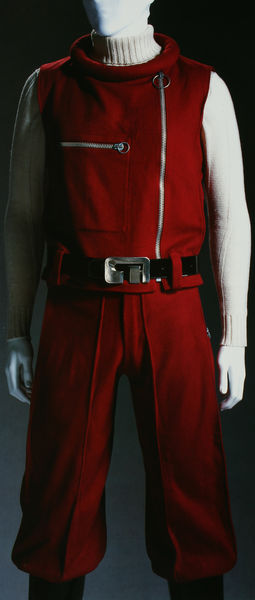
Titel: Weste, Knickerbocker und Pullover
Künstler: Pierre Cardin
Standort: Kyoto (Japan)
Institution: Kyoto Costume Institute
Schlagwörter: mann, gürtel, rot, mode, anzug, hose, arme, kragen, weste, uniform, stiefel, tasche, puppe, rollkragen, kleiderständer, gurt, pullover, cardin, gürtelschnalle, knielang, reissverschluss, overall, rollkragenpullover, brusttasche, overal, overoll, reissverschlus, trainingsanzug, weltraum